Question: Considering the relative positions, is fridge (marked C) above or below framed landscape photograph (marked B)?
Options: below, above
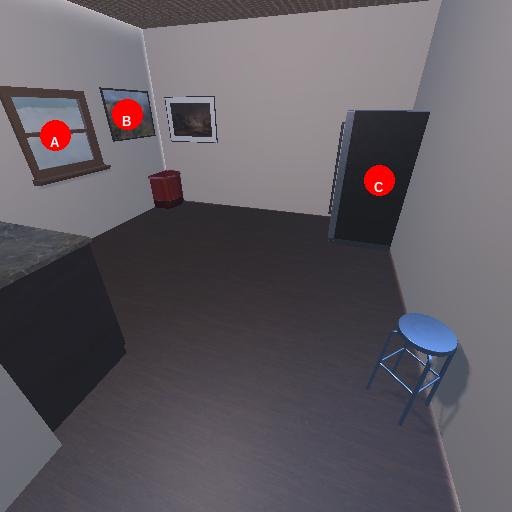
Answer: below